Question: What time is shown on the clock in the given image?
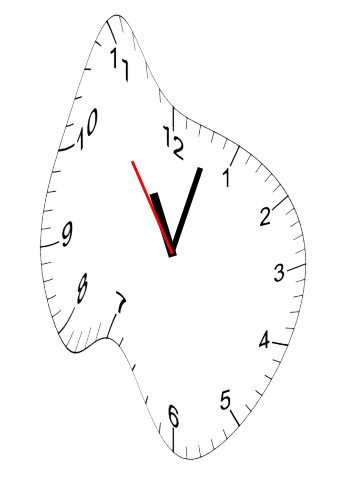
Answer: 11:02:54